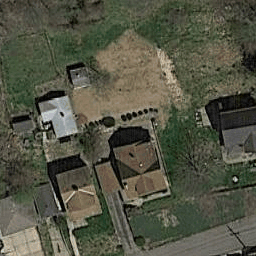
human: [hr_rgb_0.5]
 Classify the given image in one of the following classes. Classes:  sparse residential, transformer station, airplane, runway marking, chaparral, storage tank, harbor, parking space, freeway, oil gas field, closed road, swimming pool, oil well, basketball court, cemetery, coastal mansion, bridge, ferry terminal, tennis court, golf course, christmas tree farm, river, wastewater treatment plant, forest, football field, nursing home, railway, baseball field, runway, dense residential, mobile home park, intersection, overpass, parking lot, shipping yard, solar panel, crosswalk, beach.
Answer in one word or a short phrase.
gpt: sparse residential